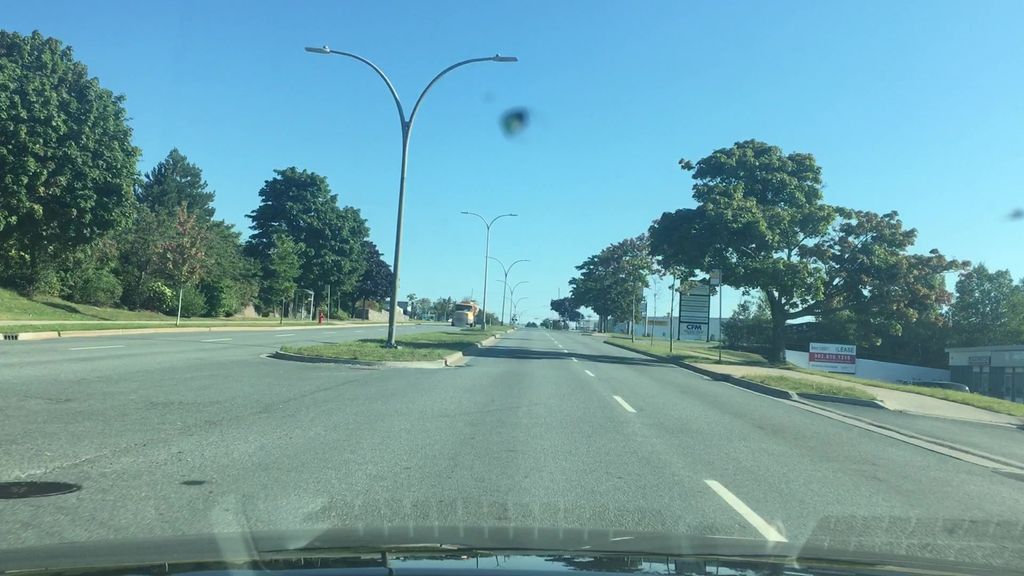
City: halifax